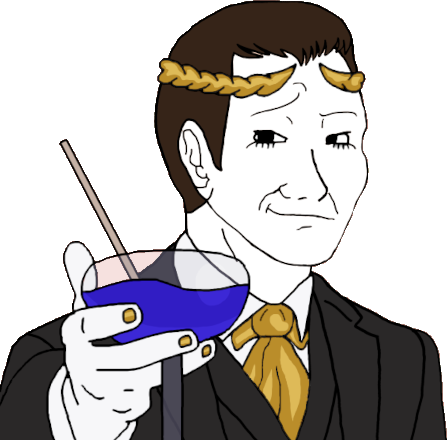
Label: 5_Smugjak